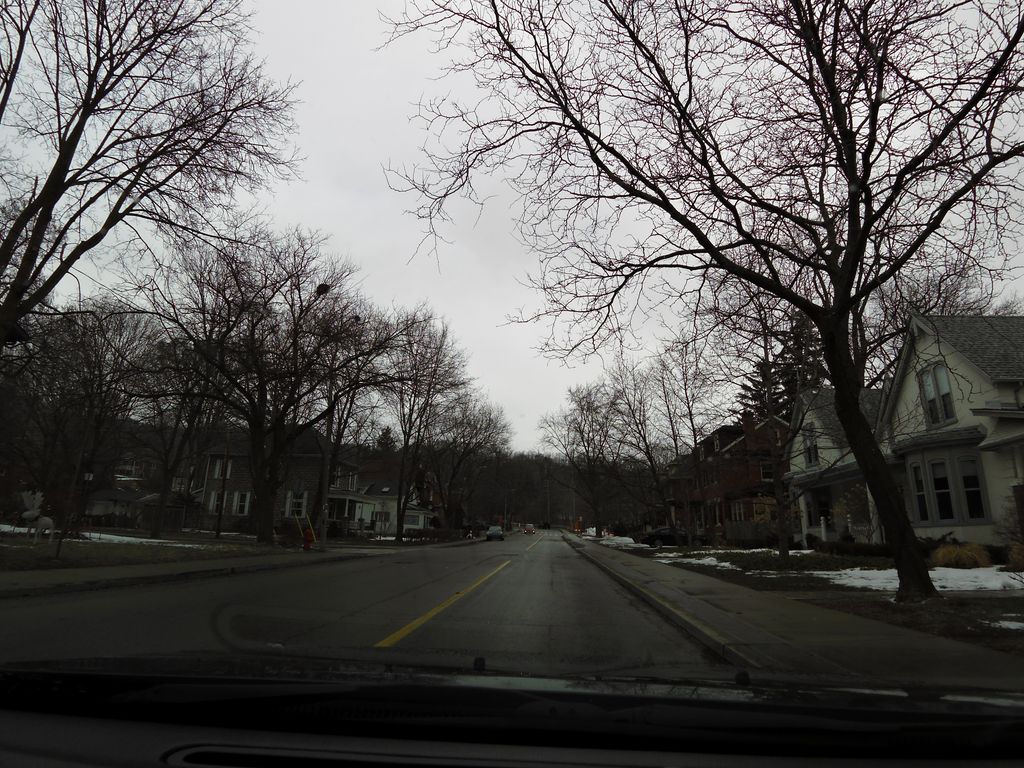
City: hamilton